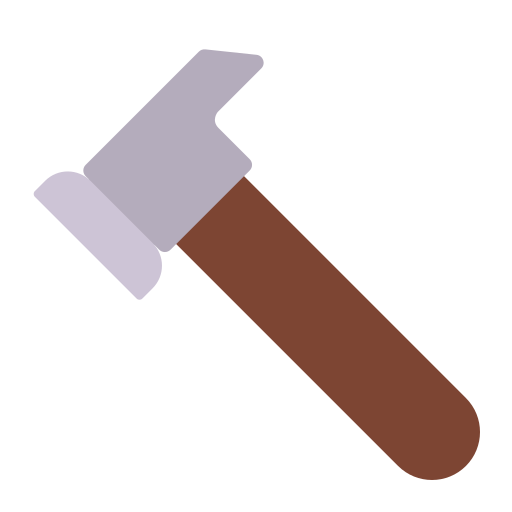
hammer flat